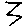
Label: zigzag